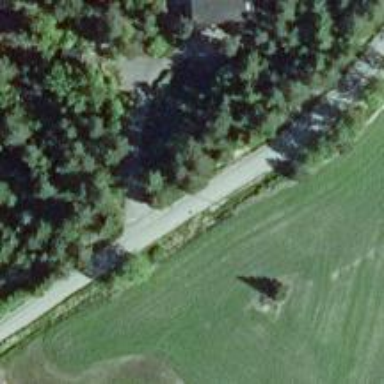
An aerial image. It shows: Driveway.